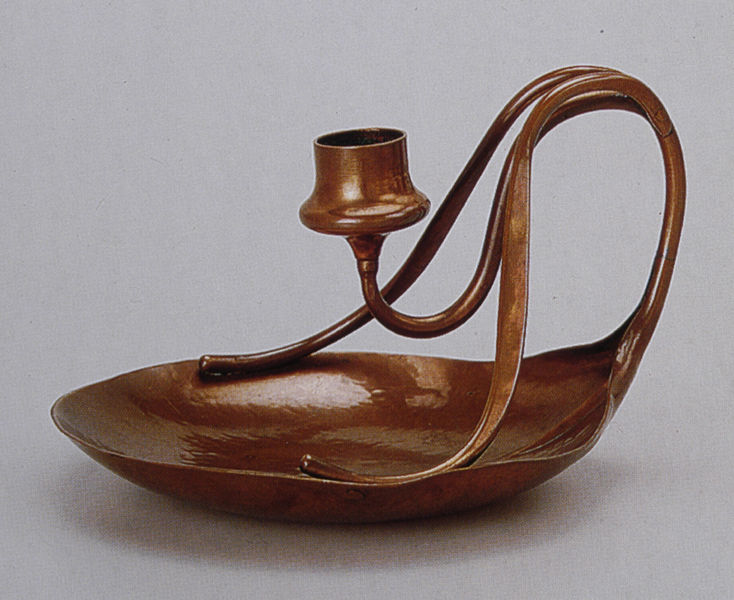
Titel: Handleuchter mit blattförmigem Boden
Künstler: Richard Riemerschmid
Standort: München
Institution: Stadtmuseum
Schlagwörter: blätter, schatten, braun, geschwungen, grau, holz, lampe, licht, weiss, schale, teller, natur, figur, blatt, kreis, oval, rund, henkel, keramik, ton, vase, schwung, bogen, linien, jugendstil, glanz, floral, kerze, glänzend, leuchter, metall, bronze, platte, poliert, foto, griff, messing, münchen, kupfer, gebogen, kunst, ornamental, halbrund, kerzenständer, kerzenhalter, kerzenleuchter, handwerk, öllampe, siena, ständer, halter, steingut, vegetabil, stahl, gegenstand, kunsthandwerk, design, ablichtung, antiquariat, aschenbecher, ausstellungsstück, blech, email, gebrannte siena, gehämmert, geschmiedet, geschweißt, glasiert, glasur, glaszur, hol, jugendtuil, kellerlich, kellerlicht, kerzenhalten, kerzenschale, kerzenstender, lackiert, lasiert, leichtigkeit, lichtschein, porzean, richard riemerschmift, riemerschmid, schae, tropfenfänger, töpfer, vegetabilisch, vegitabil, wachsfang, warum, gibt doch nichts ein, wohnen